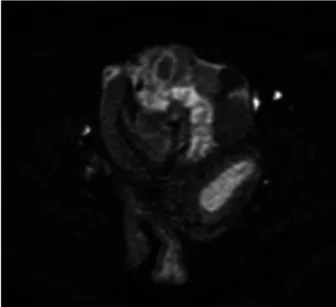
(A-D) Pelvis MR images. This area corresponded to hyperintensity on DWI (b = 800) (D).
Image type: radiology (mri)